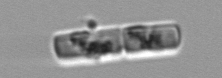
Label: Guinardia_delicatula